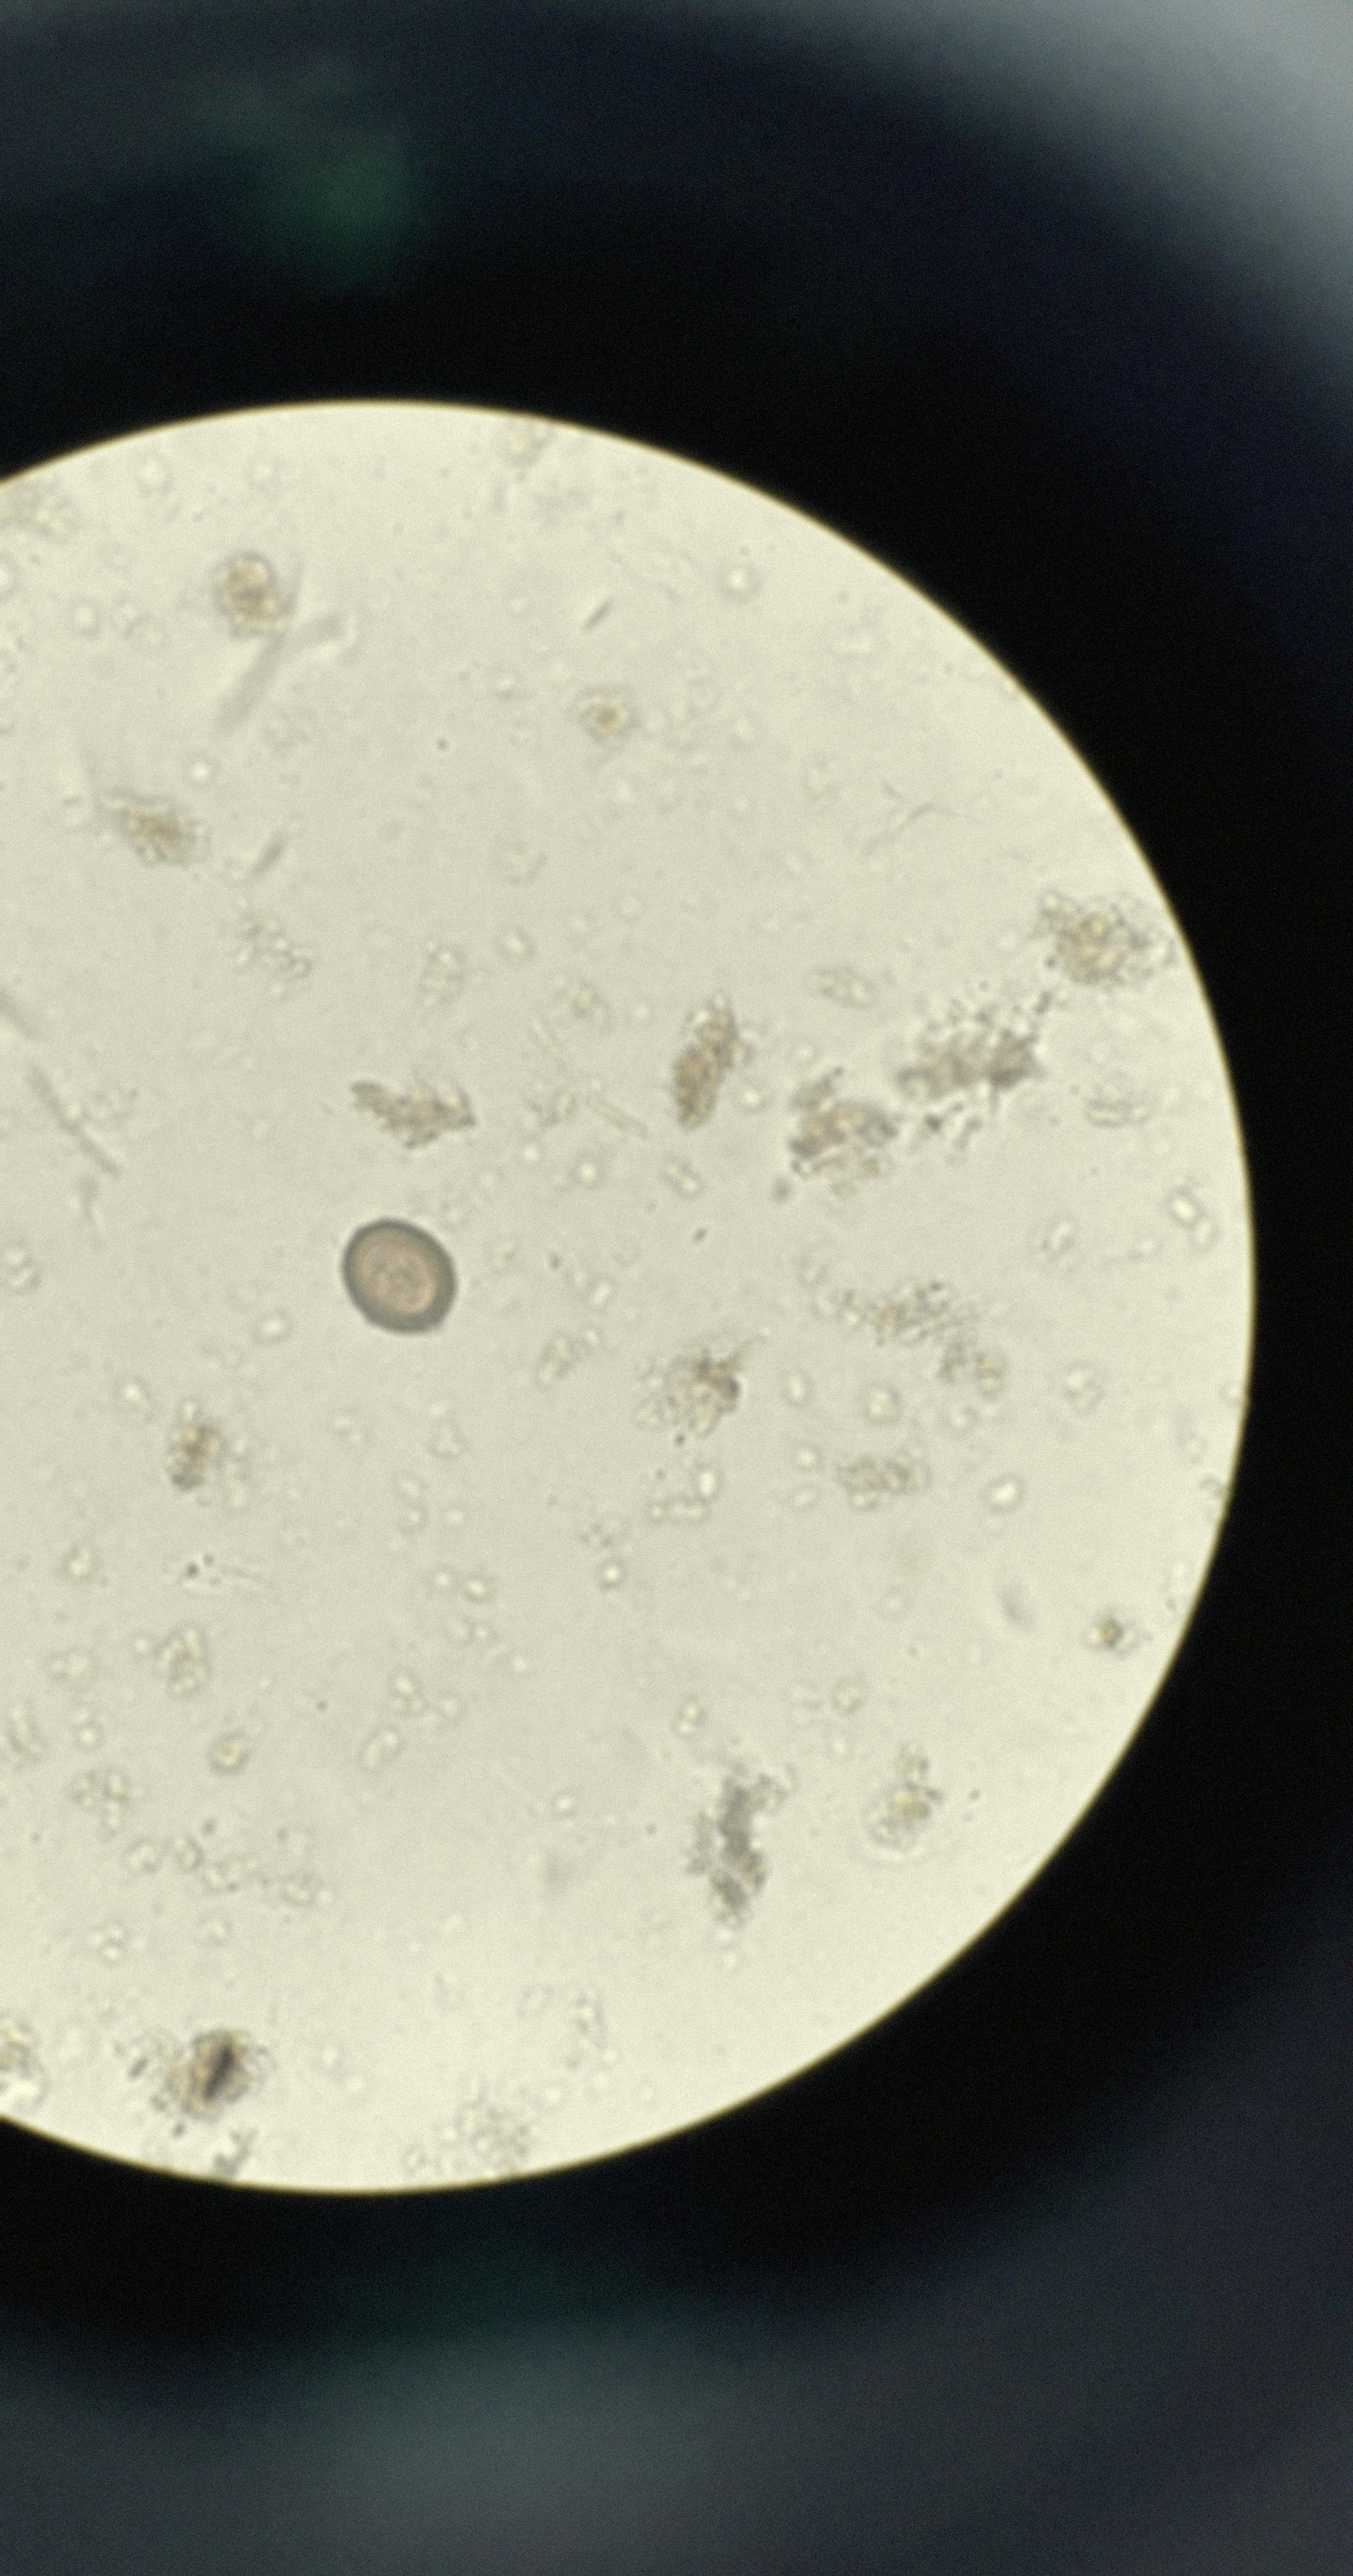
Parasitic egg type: Taenia spp. egg